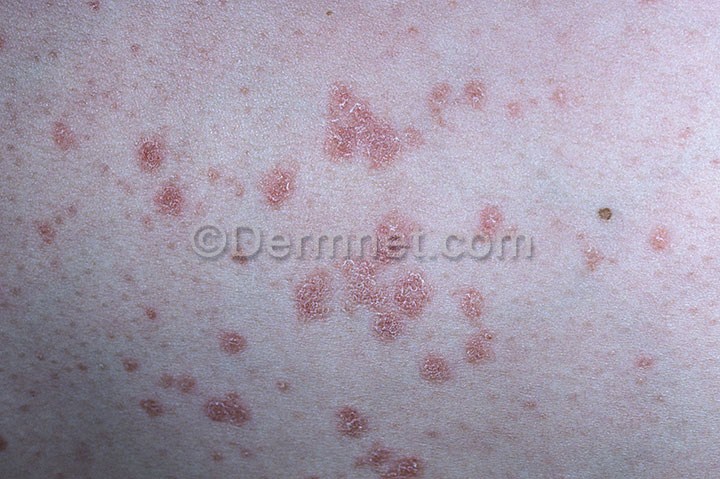
Disease: Psoriasis pictures Lichen Planus and related diseases